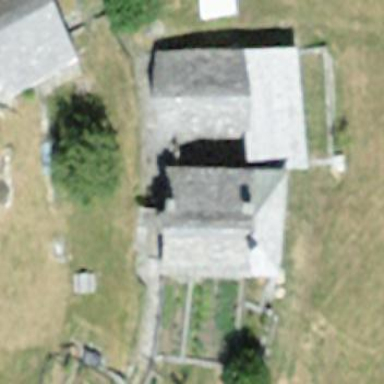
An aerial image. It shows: Simple house.